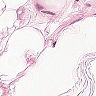
Metastatic tissue present: no